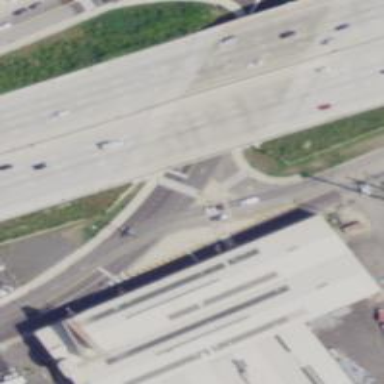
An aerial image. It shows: Asphalt road at the secondary link level.